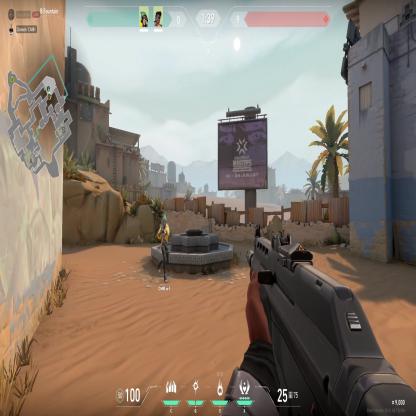
Label: teammate